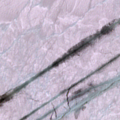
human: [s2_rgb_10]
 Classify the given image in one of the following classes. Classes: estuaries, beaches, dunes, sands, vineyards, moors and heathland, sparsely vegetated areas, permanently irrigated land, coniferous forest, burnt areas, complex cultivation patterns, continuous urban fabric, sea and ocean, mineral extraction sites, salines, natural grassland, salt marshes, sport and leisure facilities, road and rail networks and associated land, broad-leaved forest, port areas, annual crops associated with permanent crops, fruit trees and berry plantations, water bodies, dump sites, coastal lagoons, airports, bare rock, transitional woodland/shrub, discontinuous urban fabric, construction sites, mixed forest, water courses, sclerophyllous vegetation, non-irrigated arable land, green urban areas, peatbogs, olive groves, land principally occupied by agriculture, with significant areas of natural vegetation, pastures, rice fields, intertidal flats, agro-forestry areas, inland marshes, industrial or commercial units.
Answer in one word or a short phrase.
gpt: sea and ocean